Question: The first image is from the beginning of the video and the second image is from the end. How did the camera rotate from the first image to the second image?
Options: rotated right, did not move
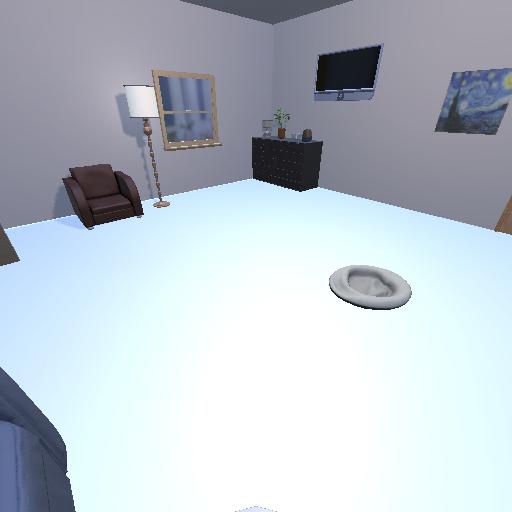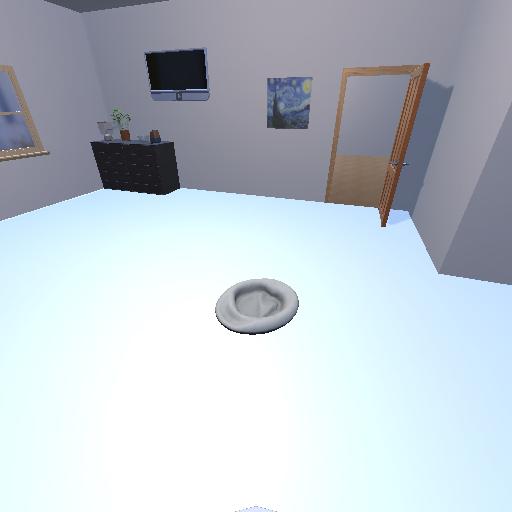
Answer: rotated right